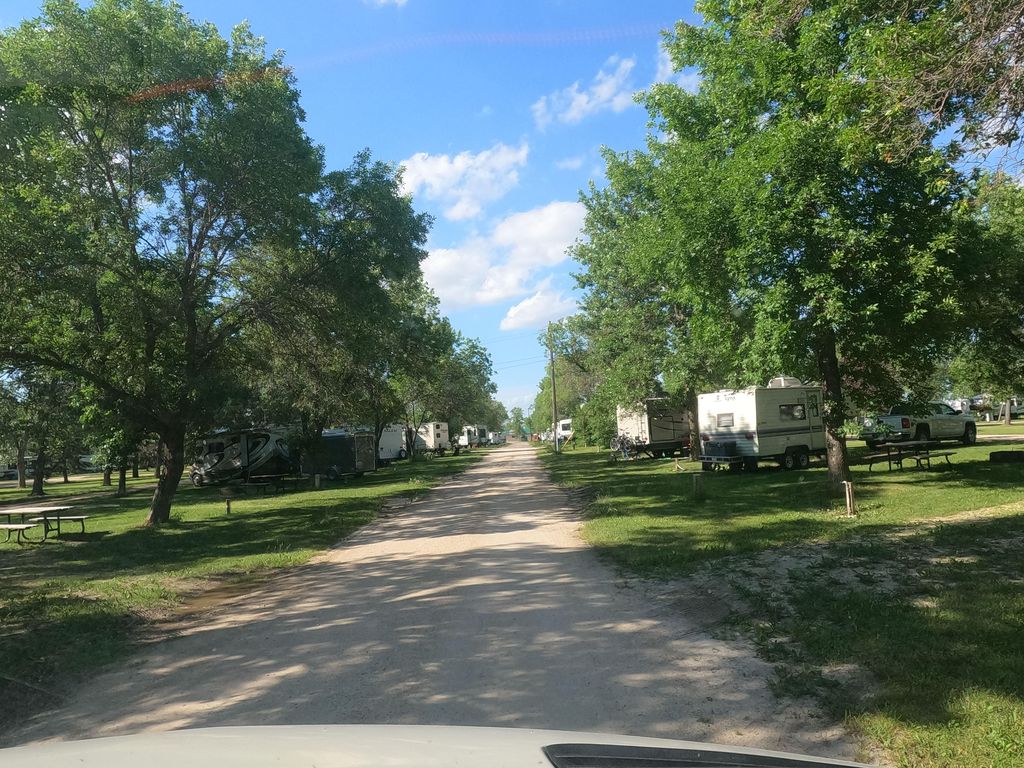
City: winnipeg